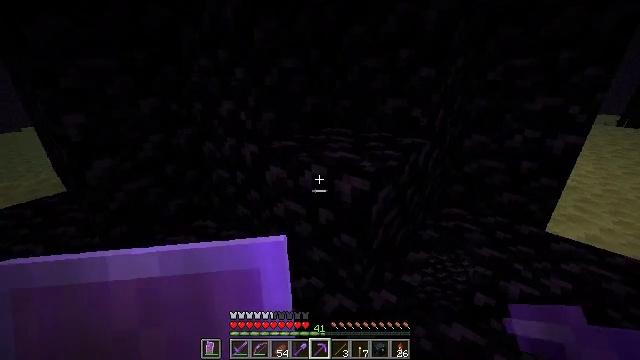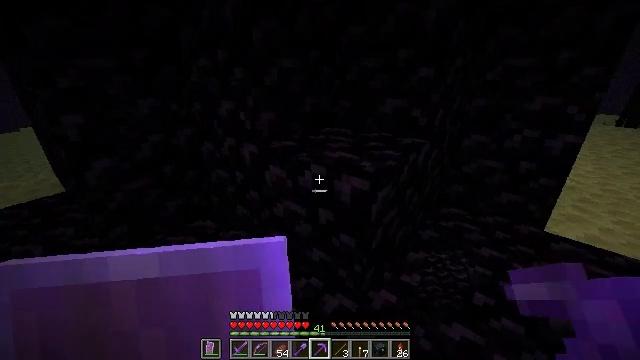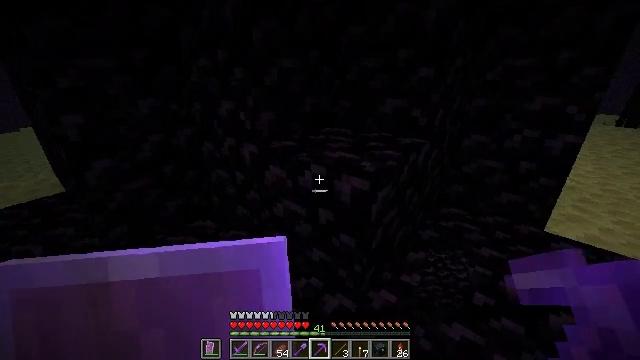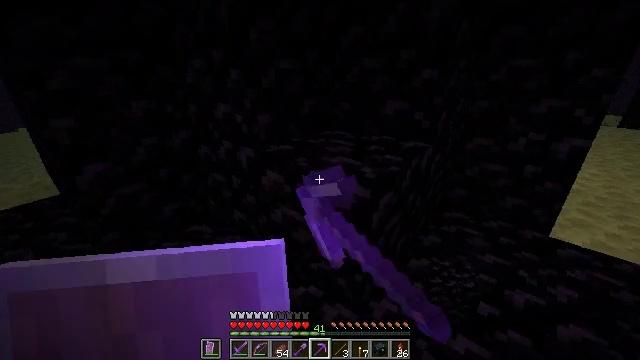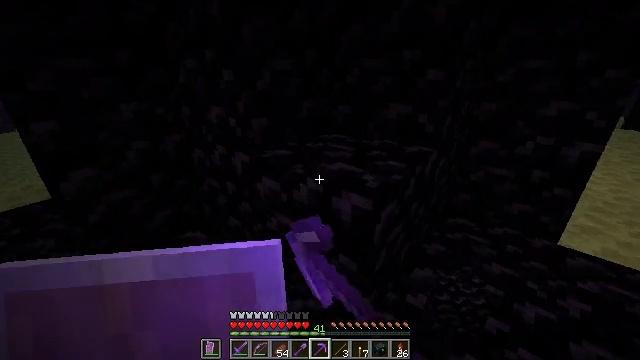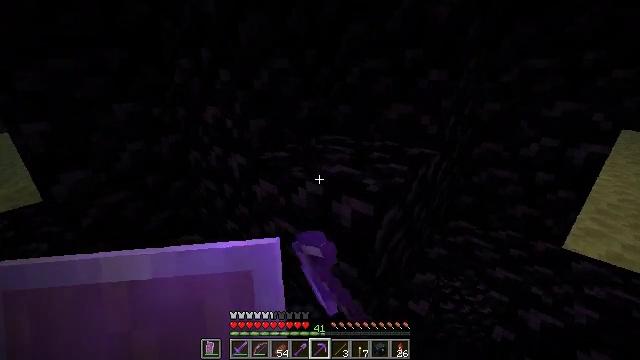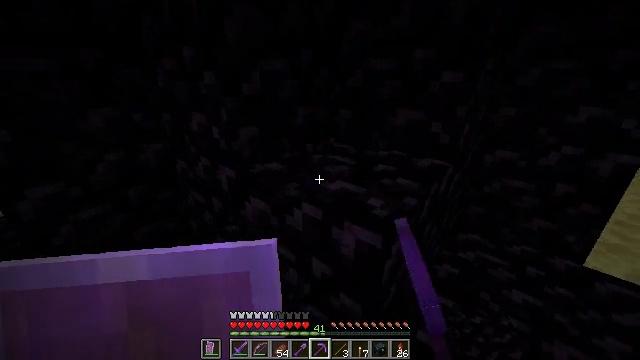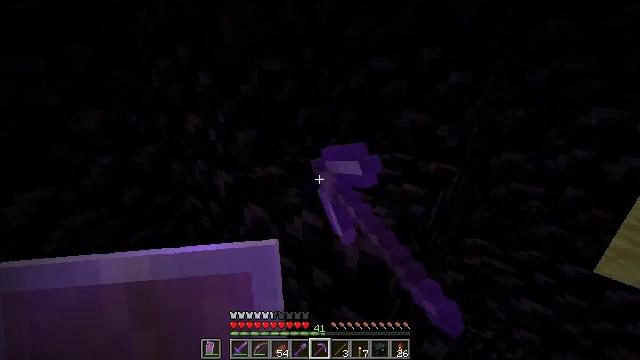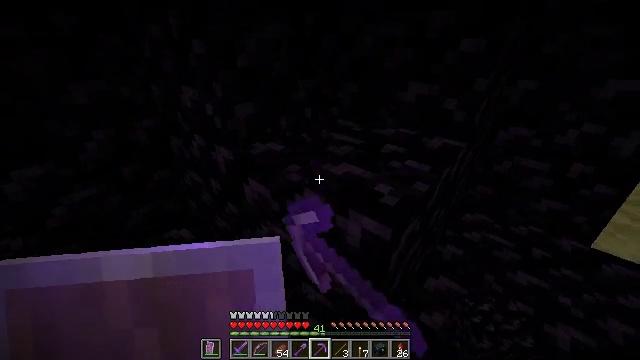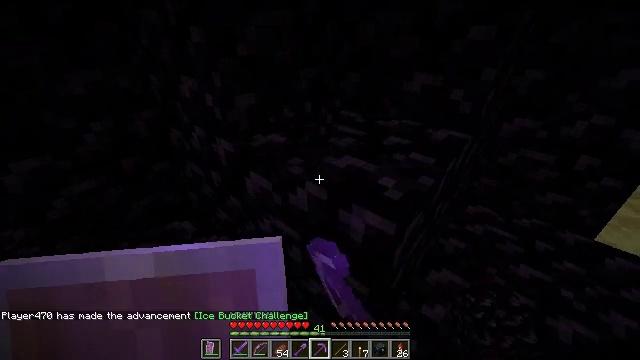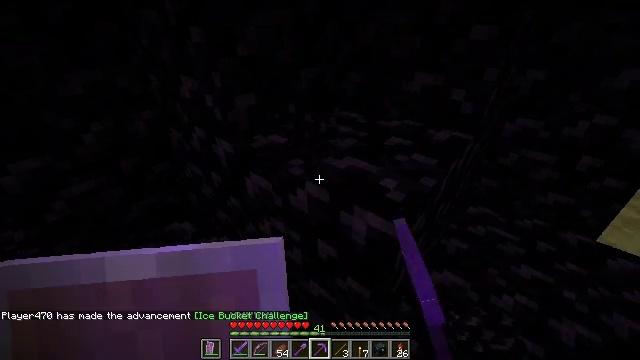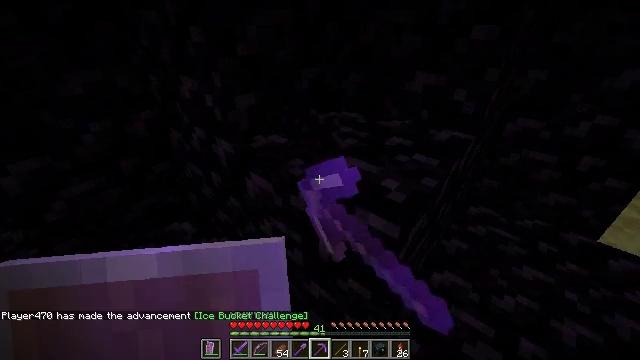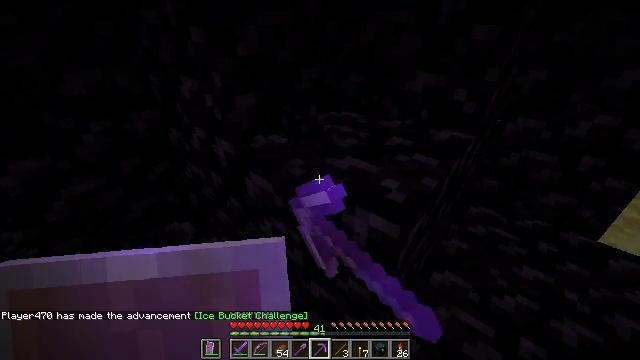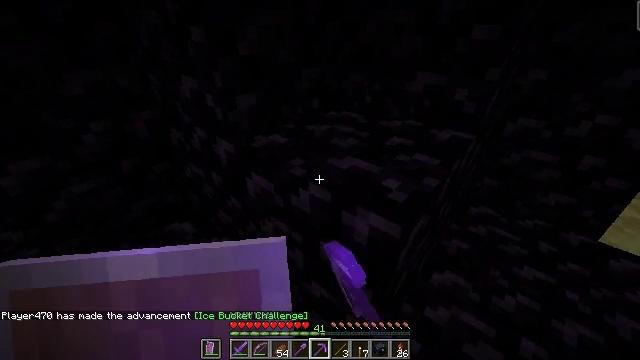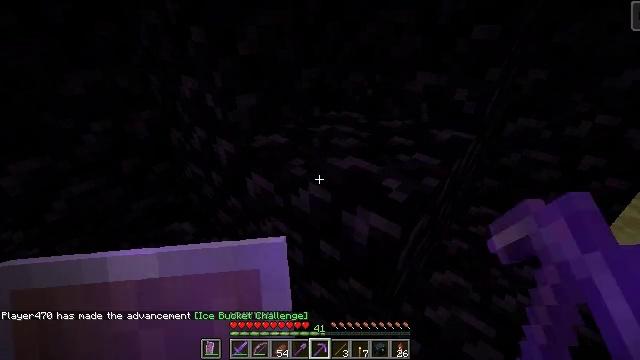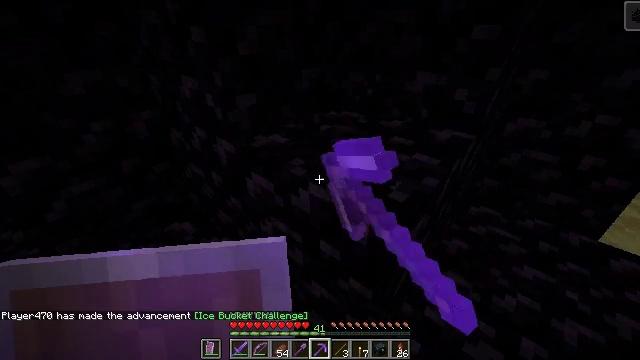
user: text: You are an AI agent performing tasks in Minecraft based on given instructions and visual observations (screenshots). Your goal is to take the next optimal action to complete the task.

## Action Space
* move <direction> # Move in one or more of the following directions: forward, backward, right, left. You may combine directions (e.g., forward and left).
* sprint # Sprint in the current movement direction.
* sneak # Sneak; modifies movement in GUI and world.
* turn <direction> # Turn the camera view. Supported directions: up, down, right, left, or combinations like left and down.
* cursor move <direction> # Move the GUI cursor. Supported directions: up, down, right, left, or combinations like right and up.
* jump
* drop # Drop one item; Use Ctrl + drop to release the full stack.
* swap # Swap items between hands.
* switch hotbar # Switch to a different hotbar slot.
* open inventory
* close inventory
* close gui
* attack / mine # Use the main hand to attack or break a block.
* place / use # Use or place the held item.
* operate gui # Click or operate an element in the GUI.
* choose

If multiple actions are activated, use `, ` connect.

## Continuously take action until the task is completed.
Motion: motion action
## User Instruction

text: Collect obsidian for crafting.
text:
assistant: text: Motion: no_op
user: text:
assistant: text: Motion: attack / mine
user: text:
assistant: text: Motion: move forward, attack / mine
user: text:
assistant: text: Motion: move forward, attack / mine
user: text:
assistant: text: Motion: move forward, attack / mine
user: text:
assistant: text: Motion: attack / mine
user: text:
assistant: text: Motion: attack / mine
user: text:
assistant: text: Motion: turn down, attack / mine
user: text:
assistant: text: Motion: turn down, attack / mine
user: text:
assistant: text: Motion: attack / mine
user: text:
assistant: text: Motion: attack / mine
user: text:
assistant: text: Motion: attack / mine
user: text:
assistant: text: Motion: attack / mine
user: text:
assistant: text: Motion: attack / mine
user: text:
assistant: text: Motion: attack / mine
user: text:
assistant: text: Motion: attack / mine
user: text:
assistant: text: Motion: attack / mine
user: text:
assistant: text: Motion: attack / mine
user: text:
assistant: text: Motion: attack / mine
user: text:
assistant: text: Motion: attack / mine
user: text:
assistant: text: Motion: attack / mine
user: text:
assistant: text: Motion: attack / mine
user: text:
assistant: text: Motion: attack / mine
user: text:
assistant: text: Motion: attack / mine
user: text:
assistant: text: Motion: attack / mine
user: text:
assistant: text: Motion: attack / mine
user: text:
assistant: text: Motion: attack / mine
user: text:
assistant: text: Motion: attack / mine
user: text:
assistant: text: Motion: attack / mine
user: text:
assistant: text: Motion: attack / mine